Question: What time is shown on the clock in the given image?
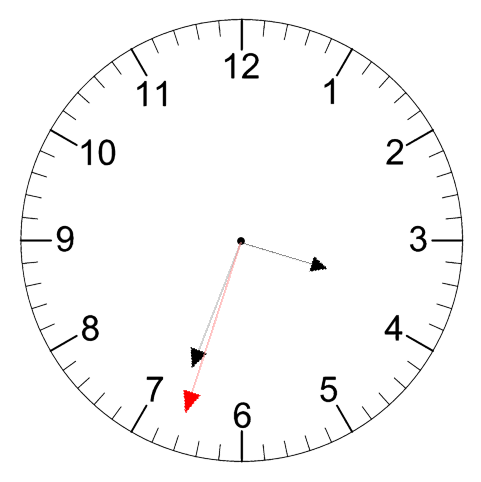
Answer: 03:33:33